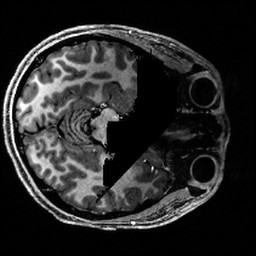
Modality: T1w
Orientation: axial
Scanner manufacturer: siemens
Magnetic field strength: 6.98 T
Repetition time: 5 s
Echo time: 0.00343 s